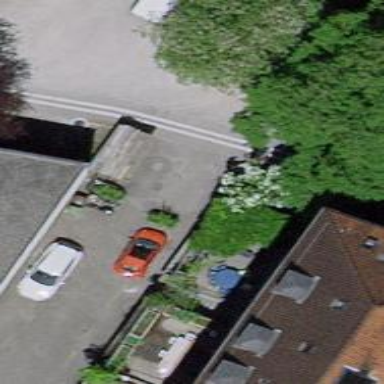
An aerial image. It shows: Paved footway.